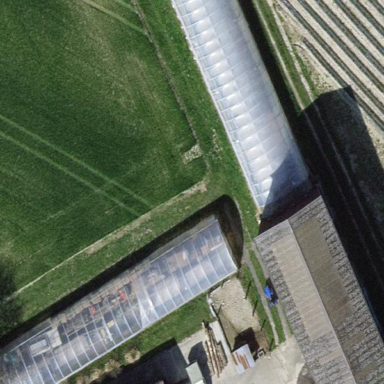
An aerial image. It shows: Greenhouse.